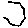
Label: hexagon